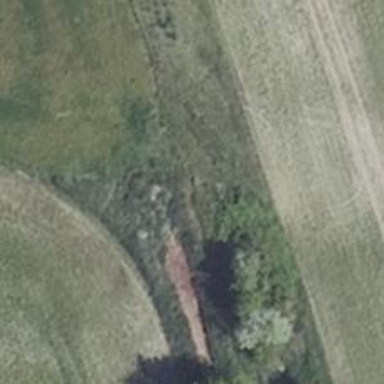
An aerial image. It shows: Abandoned railway with historical significance.